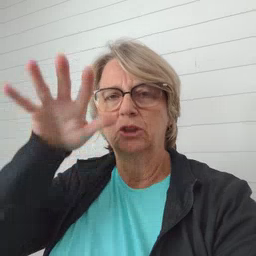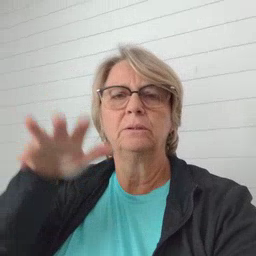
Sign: alligator